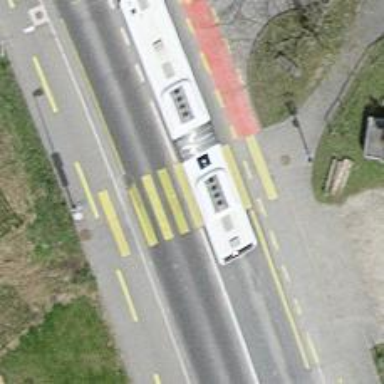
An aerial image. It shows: Marked road crossing.